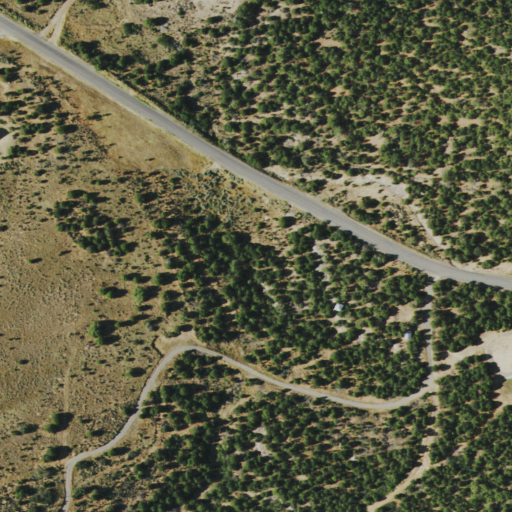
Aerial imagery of valley in Colorado named Cook Canyon containing evergreen forest, shrub, and open development